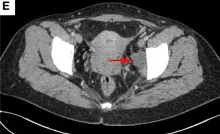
The efficacy was SD. SD, stable disease.
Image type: radiology (ct)